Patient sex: M
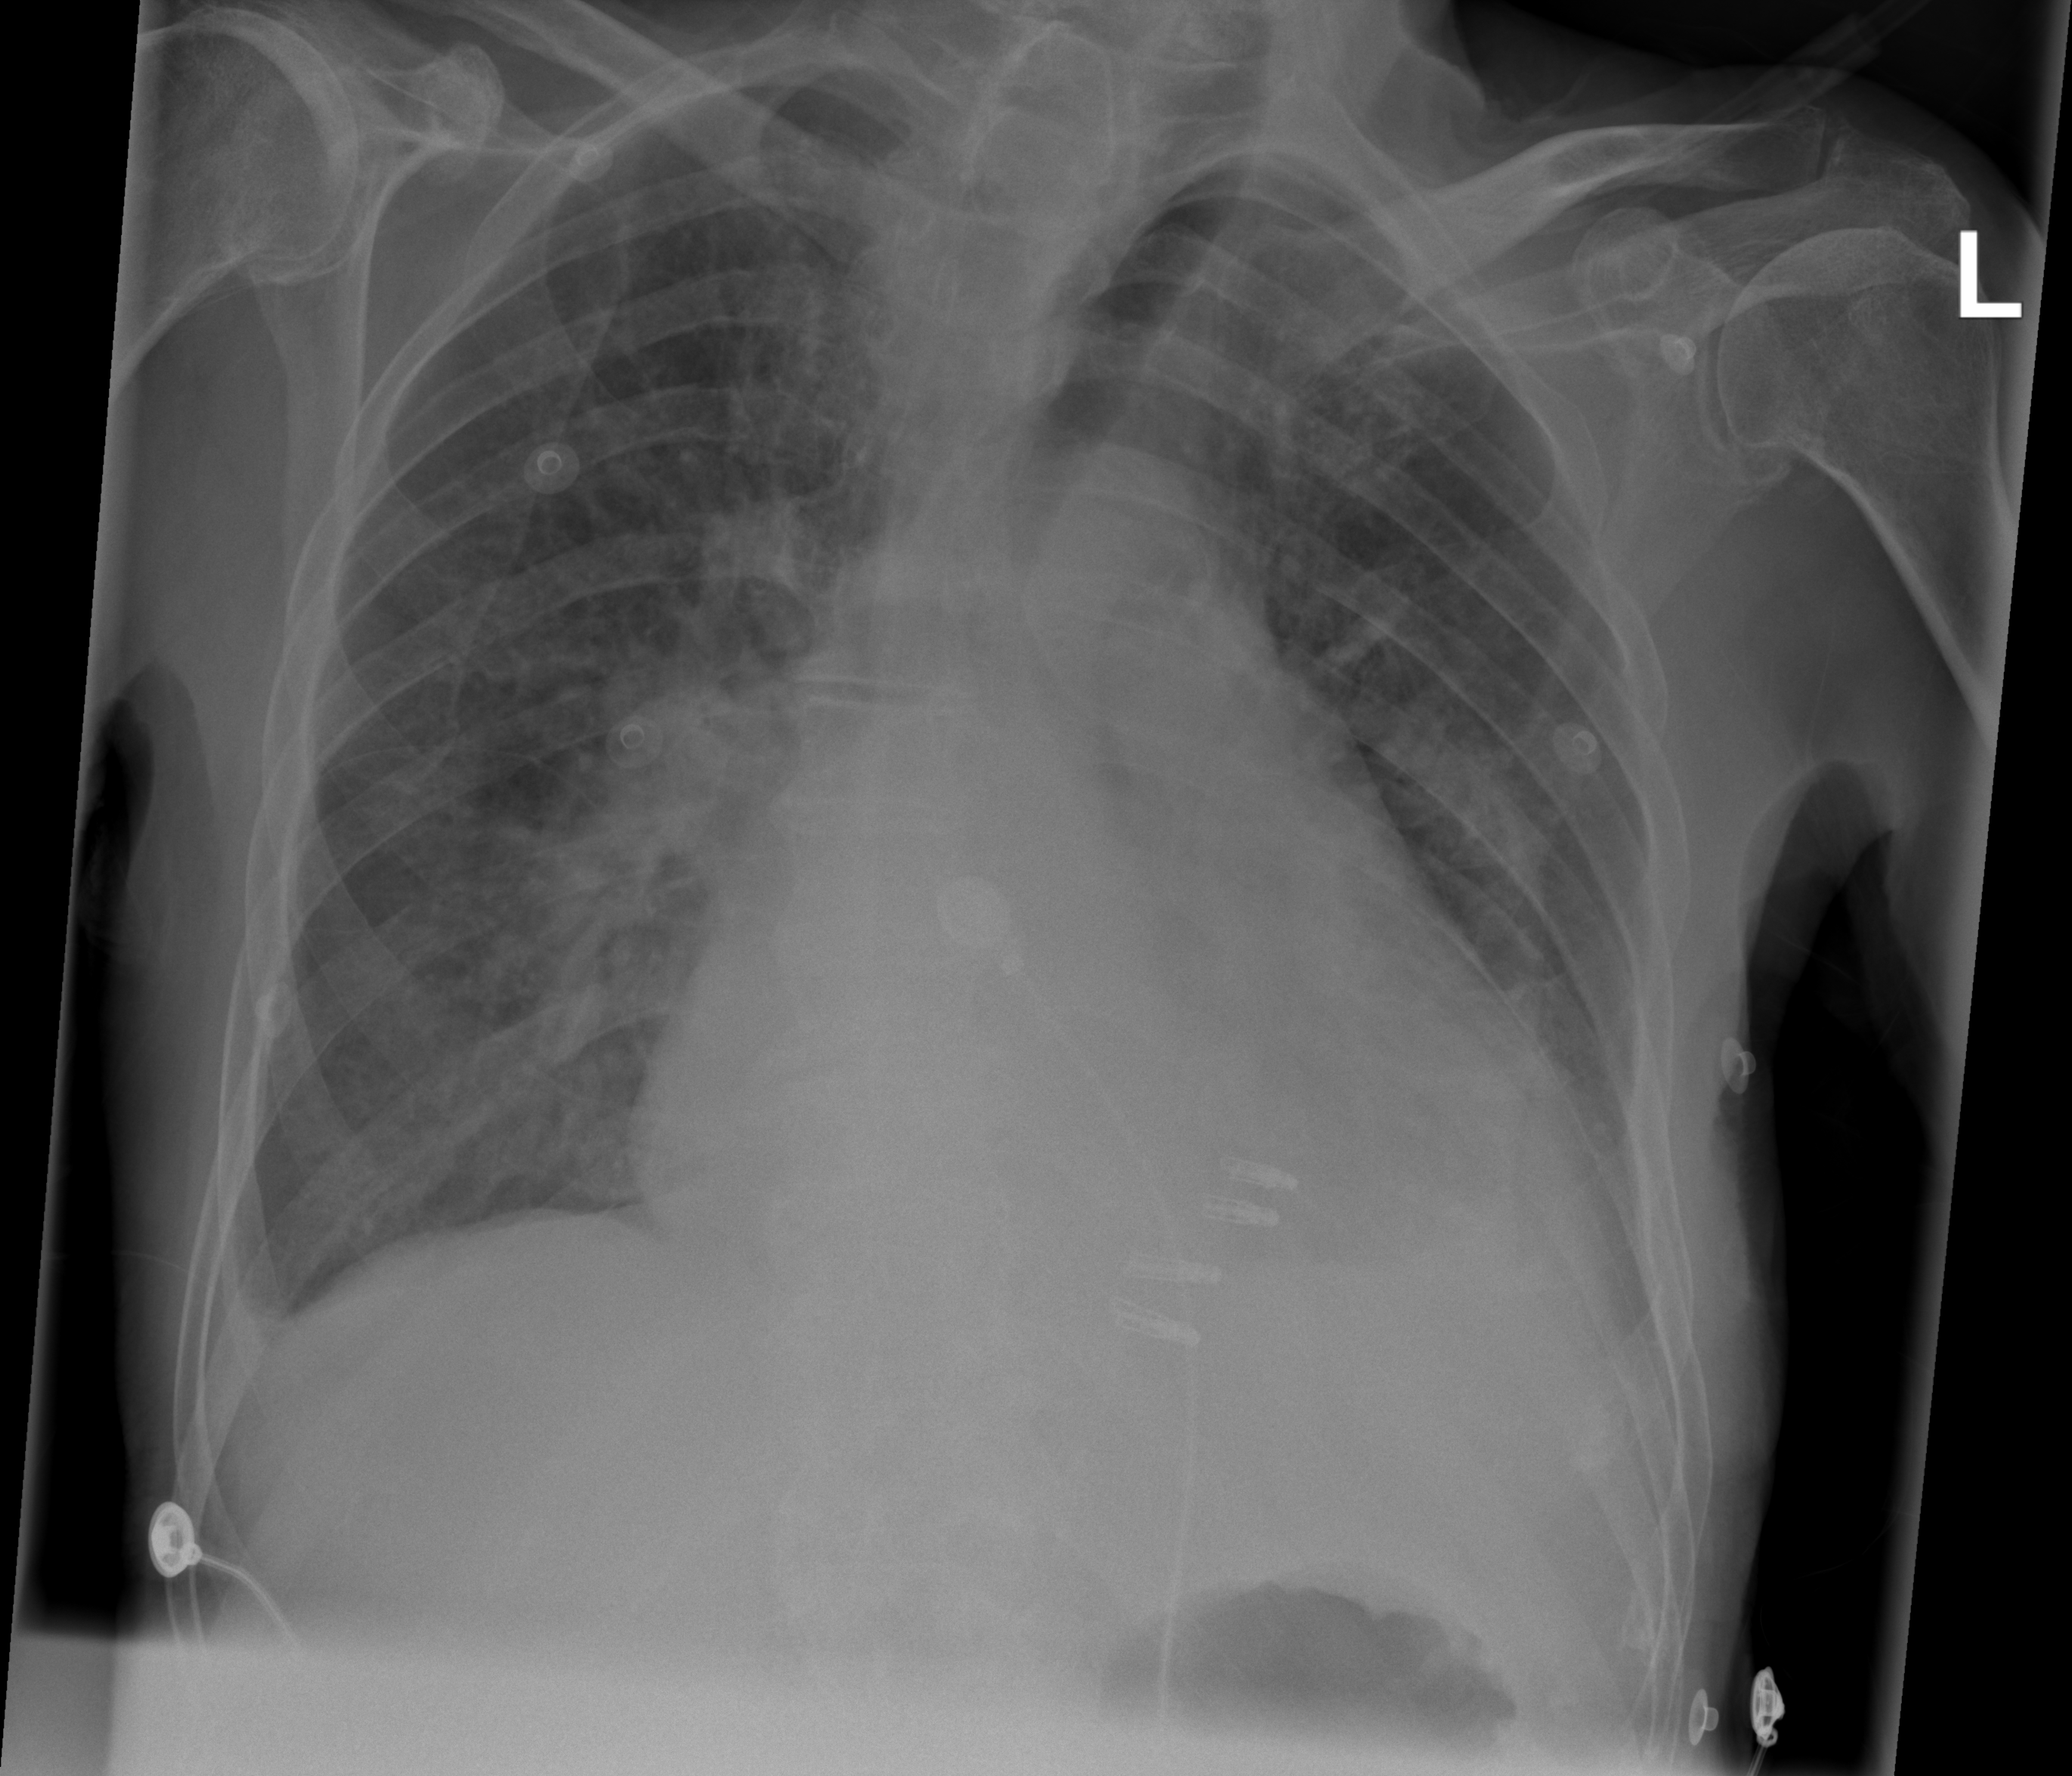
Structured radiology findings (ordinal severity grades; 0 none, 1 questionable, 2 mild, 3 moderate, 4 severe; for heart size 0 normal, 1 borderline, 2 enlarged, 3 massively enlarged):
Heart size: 2
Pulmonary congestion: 2
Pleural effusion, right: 0
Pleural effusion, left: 2
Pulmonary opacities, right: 1
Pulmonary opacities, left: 2
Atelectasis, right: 0
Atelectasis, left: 2